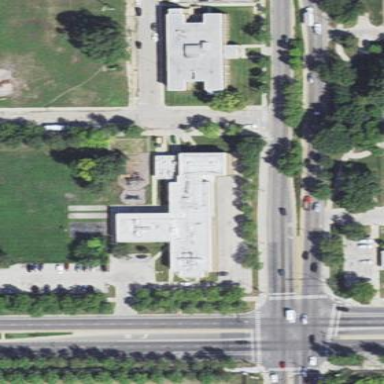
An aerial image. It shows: School building.